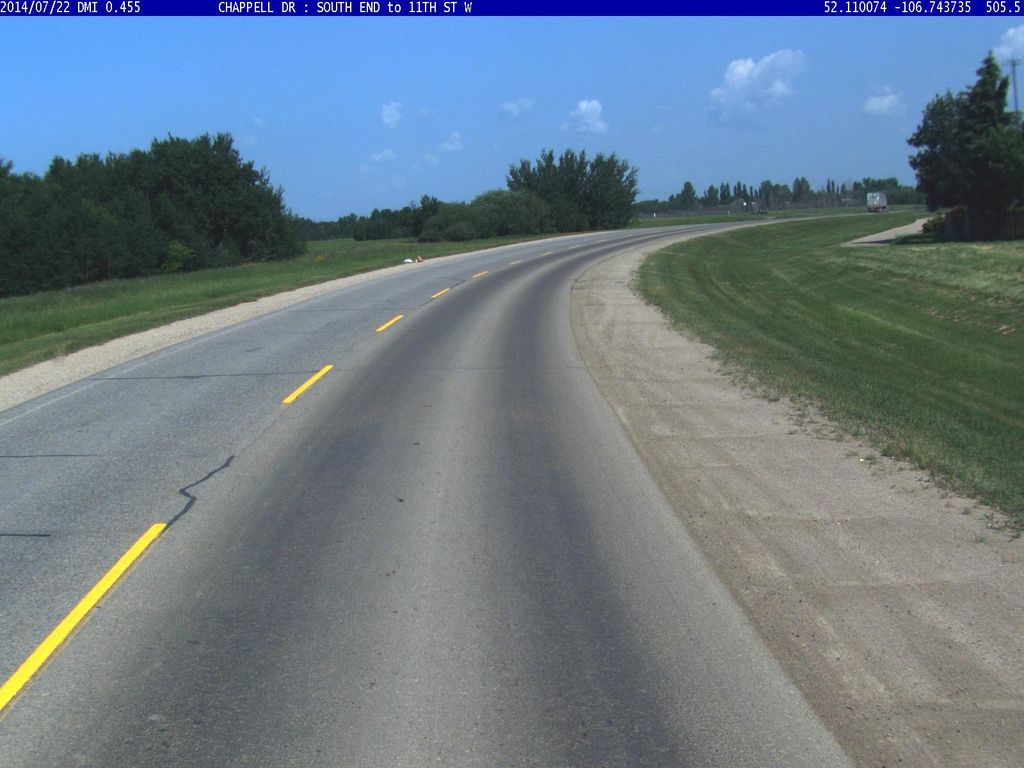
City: saskatoon